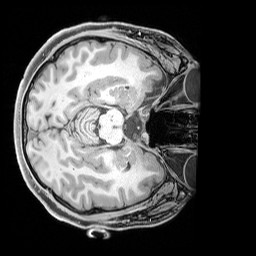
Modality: T1w
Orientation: axial
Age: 26
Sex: male
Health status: healthy
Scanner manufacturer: siemens
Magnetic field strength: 3 T
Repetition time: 1.65 s
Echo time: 0.00182 s